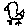
Label: bird